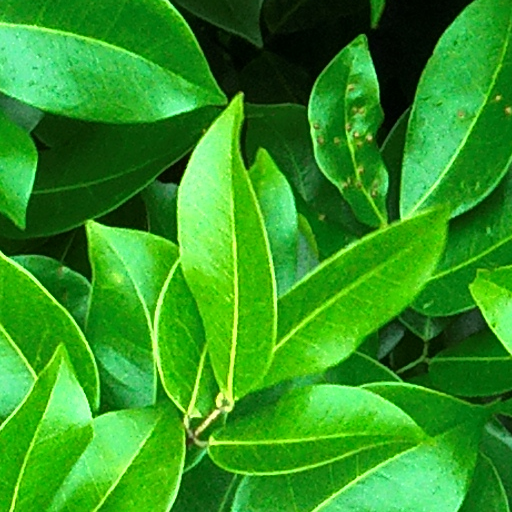
Species: Prioria copaifera
GBIF accepted scientific name: Prioria copaifera
Crown area (m\u00b2): 144.492